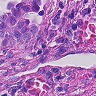
Metastatic tissue present: yes